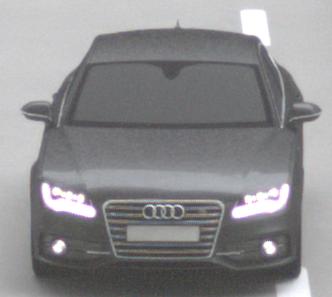
Make: Audi
Model: S7 Sportback cod
Detailed model: S7 (4G) Sportback
Model produced from: 2012/06
Model produced until: 2014/05
Doors: 5
Color: gray
Road condition: dry road
Daytime: morning or afternoon
Contrast: low contrast